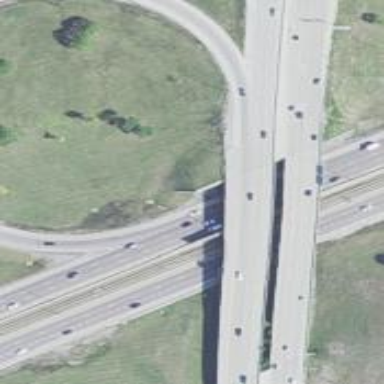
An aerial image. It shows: This image shows trunk highway that functions as expressway.